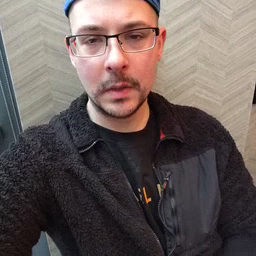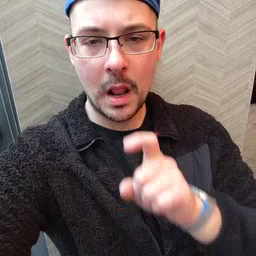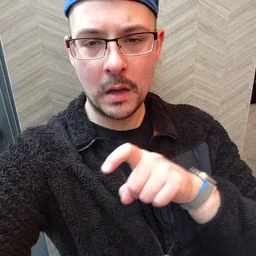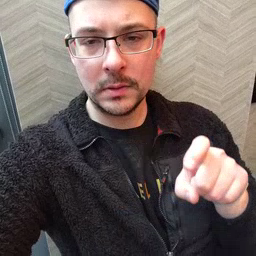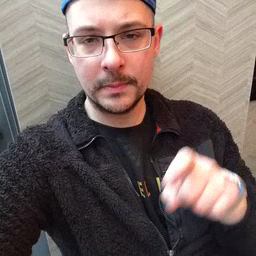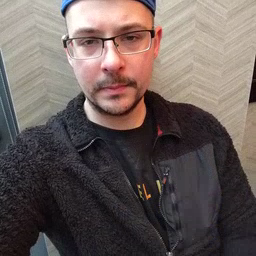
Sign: closet